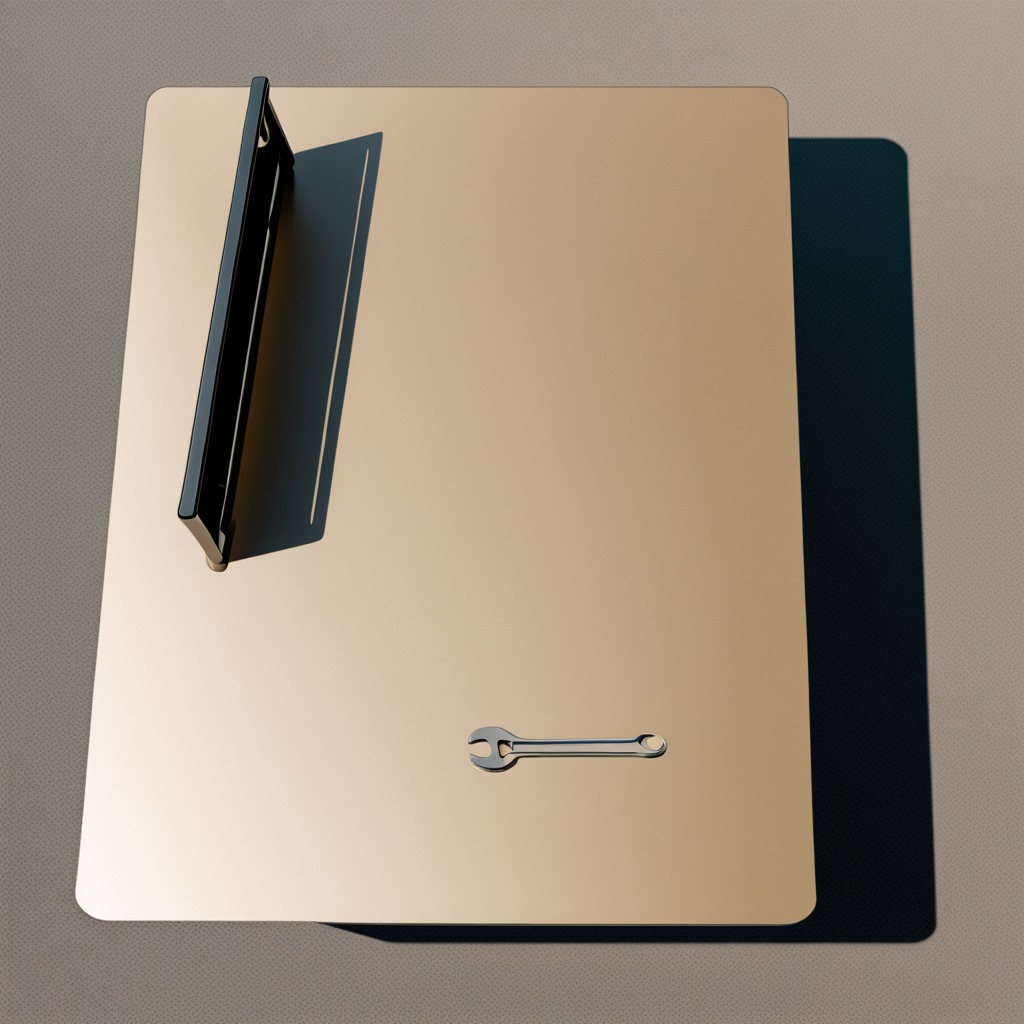
An wrench is lying on the utility table.